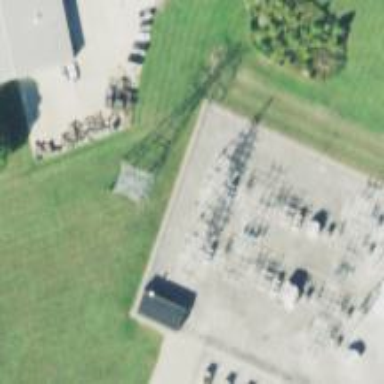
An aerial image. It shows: Switch for power supply.